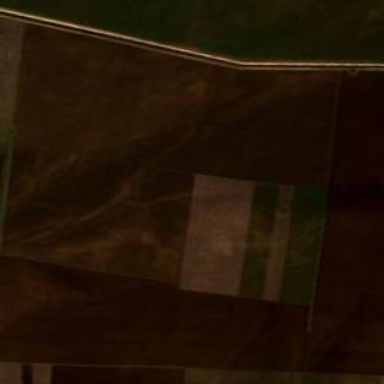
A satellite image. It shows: View of farmland.